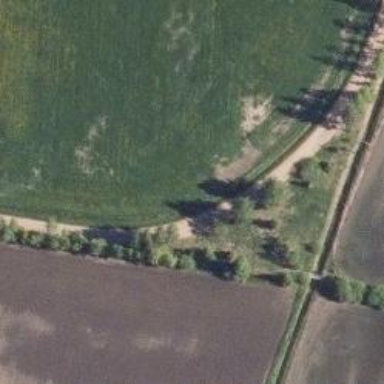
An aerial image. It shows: Bridleway.